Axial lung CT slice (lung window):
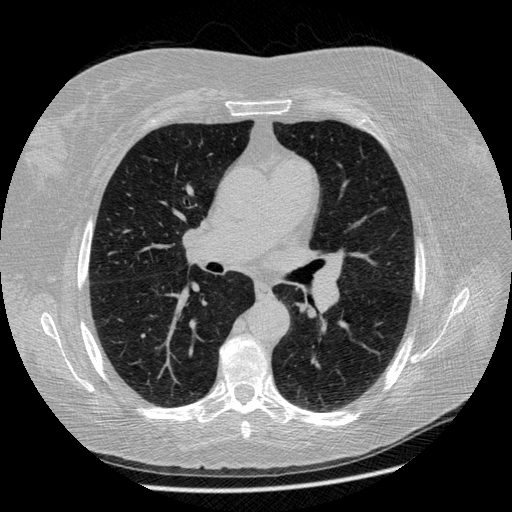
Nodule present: no